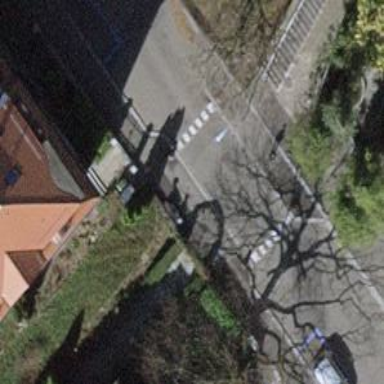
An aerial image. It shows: Unmarked crossing with traffic calming table.